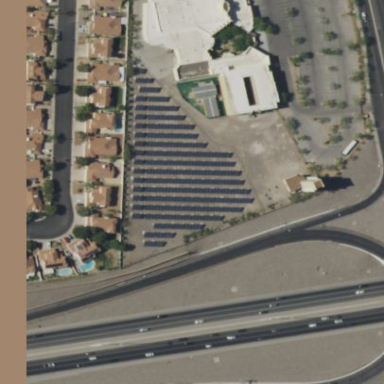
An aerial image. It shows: Solar power plant utilizing photovoltaic technology to produce electricity.